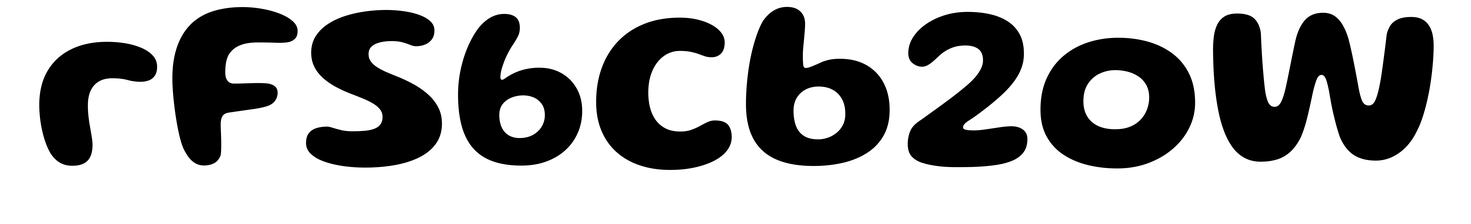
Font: Gluten_SemiBold